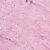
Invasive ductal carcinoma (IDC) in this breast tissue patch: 0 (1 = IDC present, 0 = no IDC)